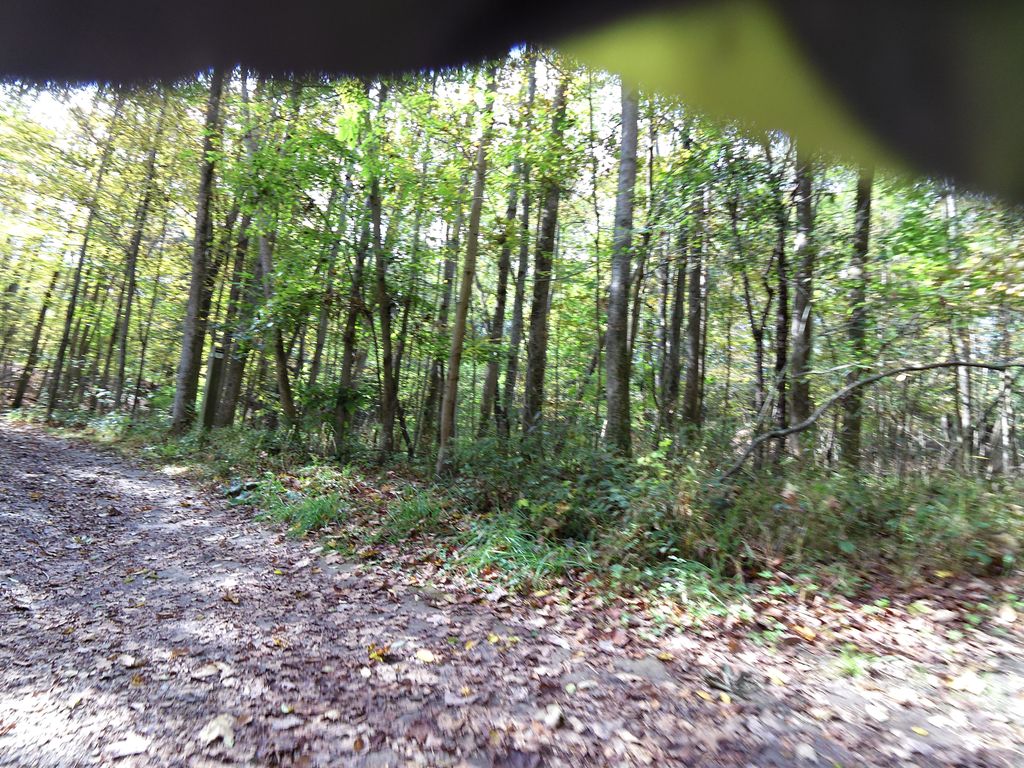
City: hamilton